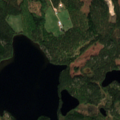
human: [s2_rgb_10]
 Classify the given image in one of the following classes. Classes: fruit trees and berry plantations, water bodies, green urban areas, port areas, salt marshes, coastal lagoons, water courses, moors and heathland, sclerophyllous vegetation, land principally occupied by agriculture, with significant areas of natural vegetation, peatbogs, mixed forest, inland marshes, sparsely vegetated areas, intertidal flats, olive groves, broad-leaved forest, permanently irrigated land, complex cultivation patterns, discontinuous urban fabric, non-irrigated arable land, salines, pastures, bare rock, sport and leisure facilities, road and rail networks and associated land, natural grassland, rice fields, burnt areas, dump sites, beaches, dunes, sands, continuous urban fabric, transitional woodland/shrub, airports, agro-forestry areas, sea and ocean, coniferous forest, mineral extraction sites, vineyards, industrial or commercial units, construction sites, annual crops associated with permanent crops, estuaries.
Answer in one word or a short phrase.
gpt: coniferous forest, mixed forest, transitional woodland/shrub, water bodies